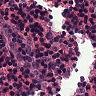
Metastatic tissue present: no